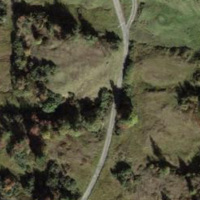
EUNIS habitat code: 26
Species observed at this site:
Caltha palustris
Bartsia alpina